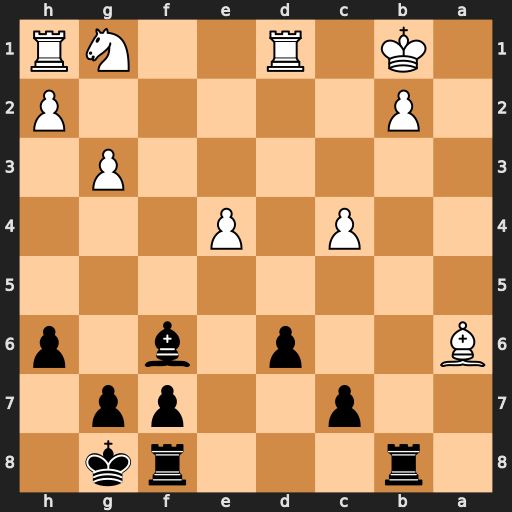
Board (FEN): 1r3rk1/2p2pp1/B2p1b1p/8/2P1P3/6P1/1P5P/1K1R2NR
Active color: b
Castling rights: -
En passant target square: -
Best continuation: Rxb2+